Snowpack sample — Snodgrass Mountain, Crested Butte, Colorado (2/4/25, 12:06 PM MST)
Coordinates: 38.923, -106.968
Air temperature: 35 °F
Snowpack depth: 80 cm
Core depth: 50 cm
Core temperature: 30.2 °F
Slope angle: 14°, slope face: 78°
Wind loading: low
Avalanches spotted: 0
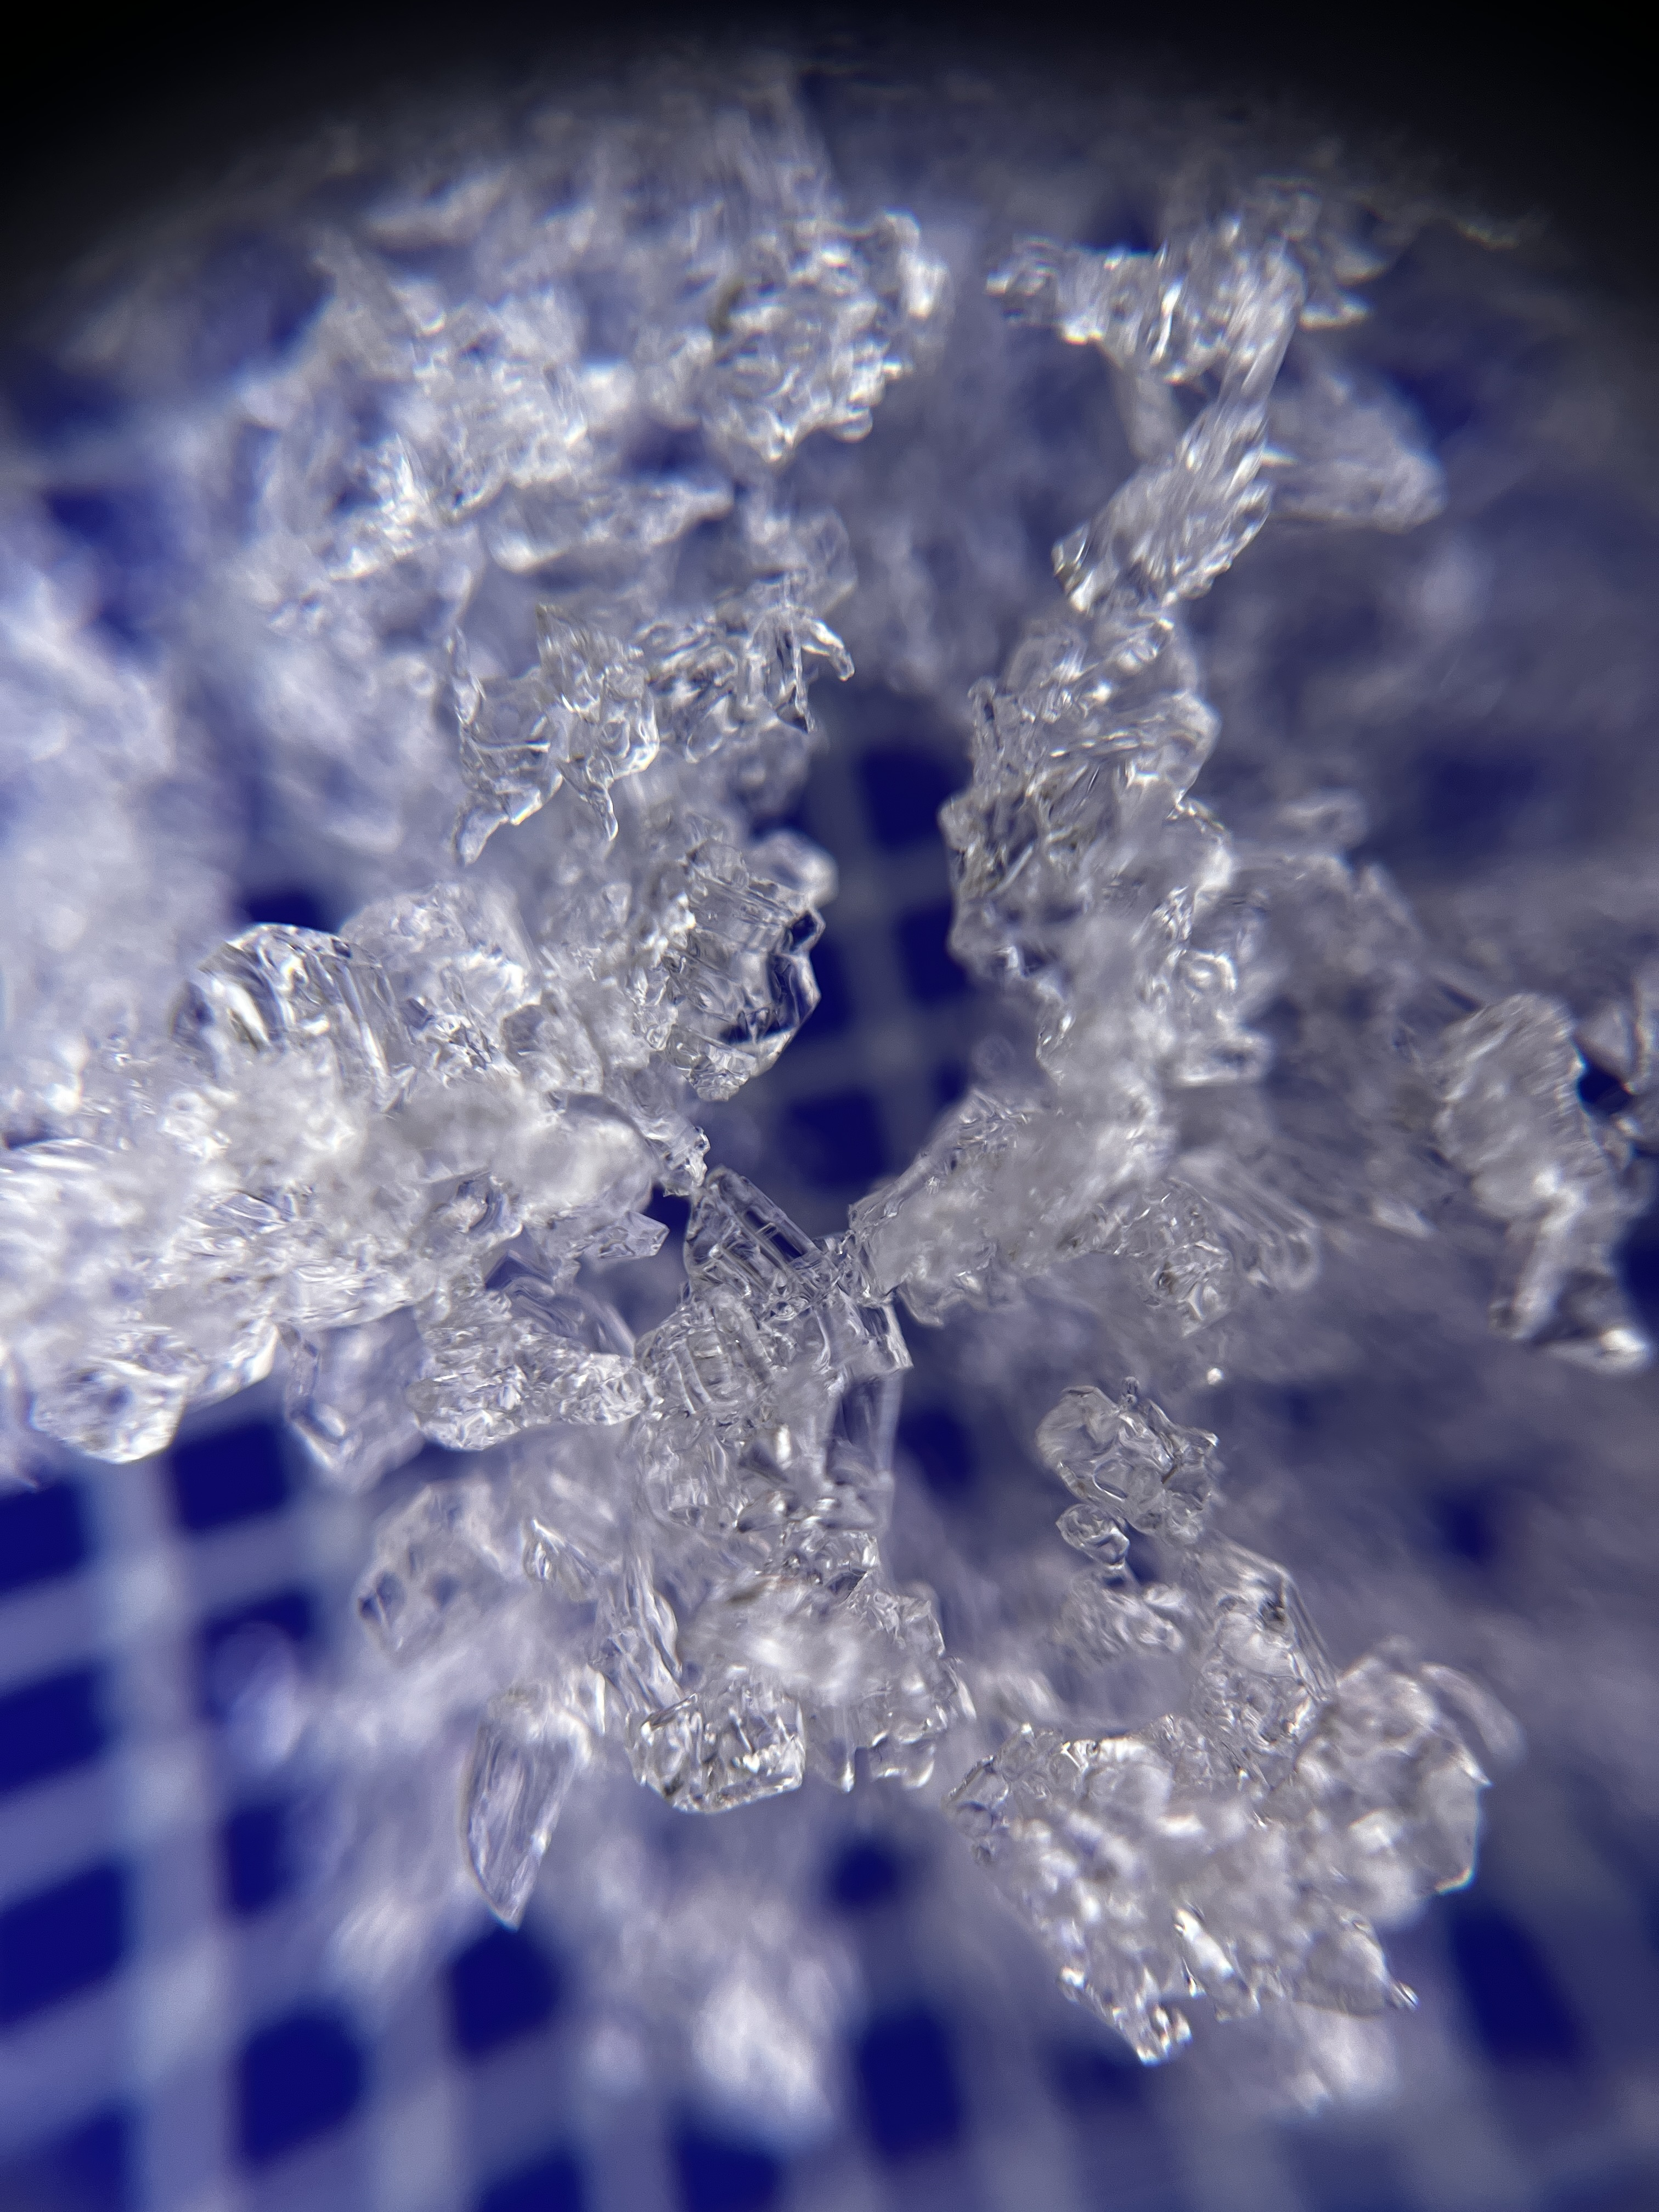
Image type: magnified_profile
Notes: No avalanches nearby, unusually warm weather for the last month reported by residents, Collected 25 yards from treeline